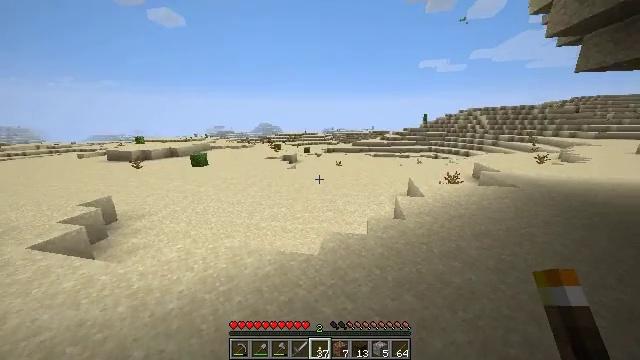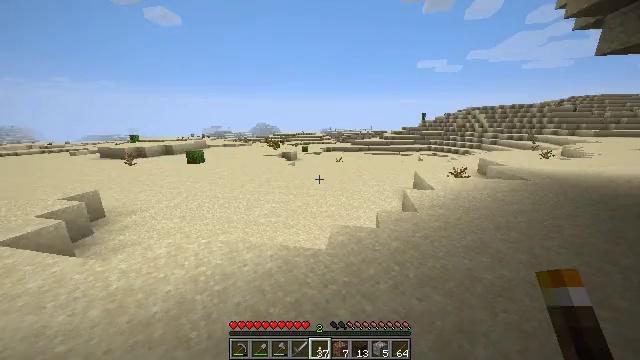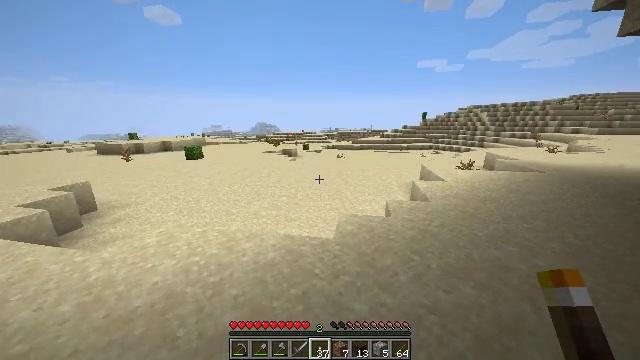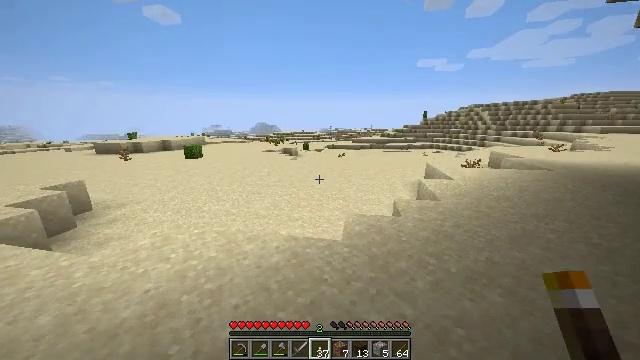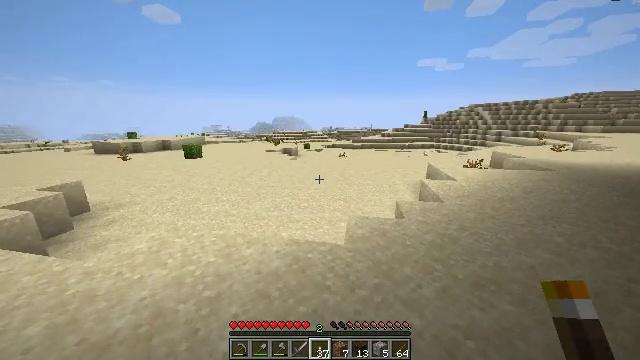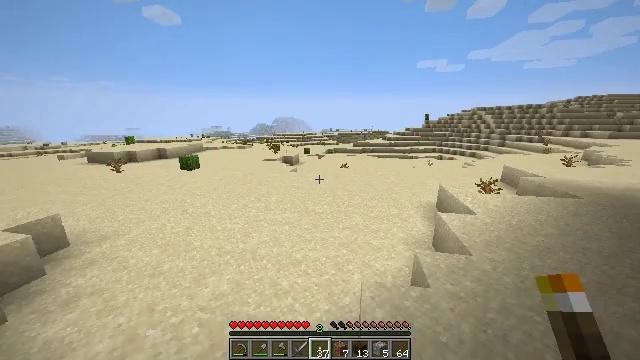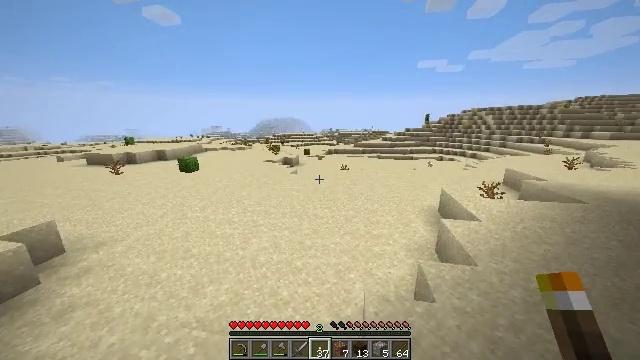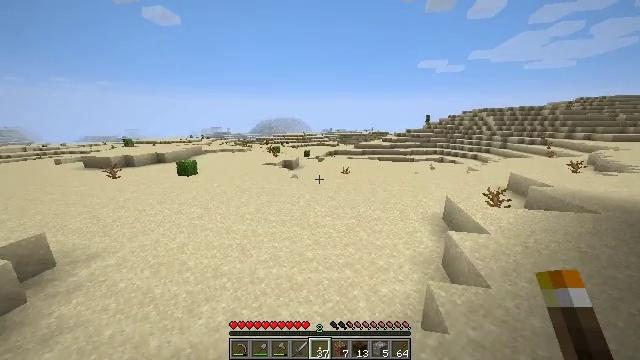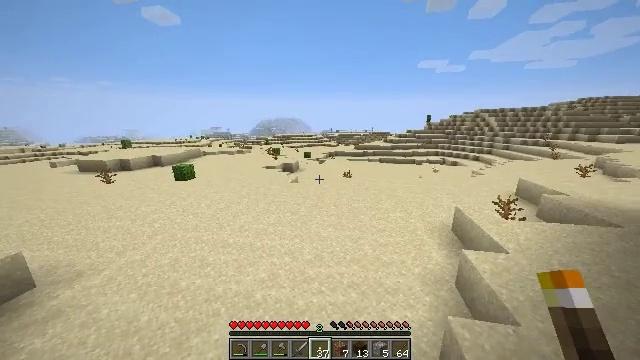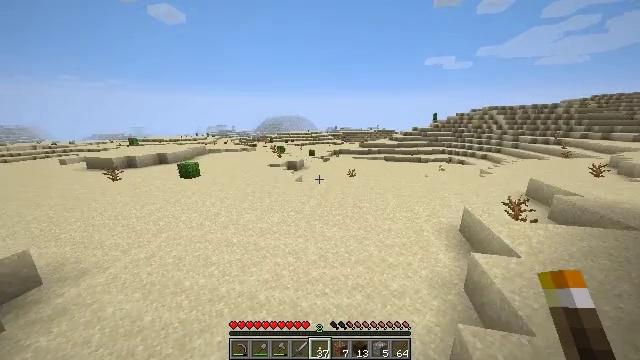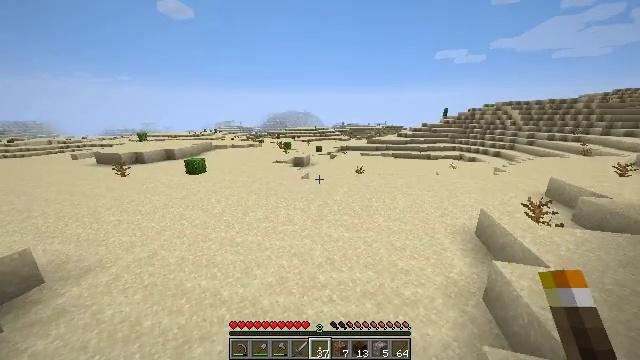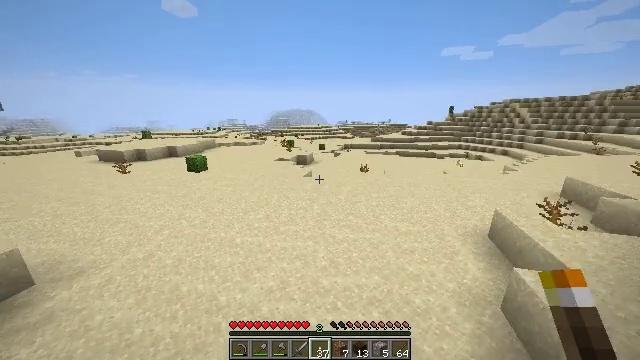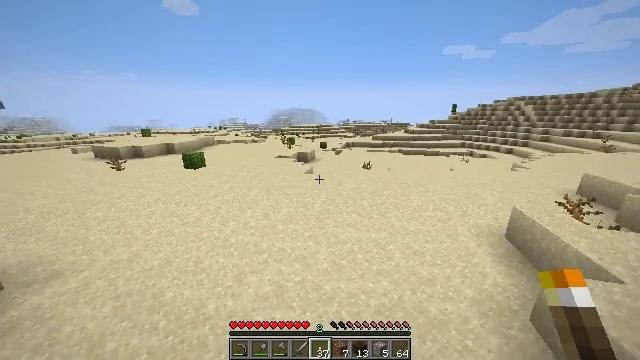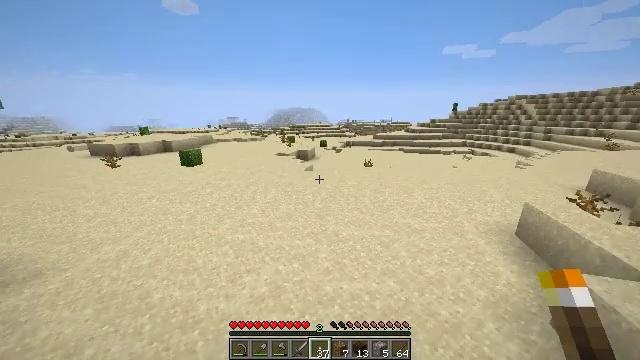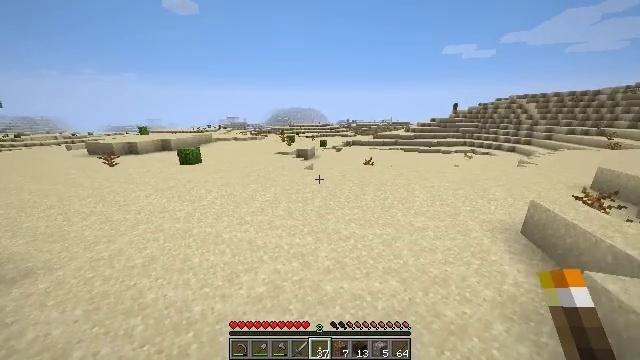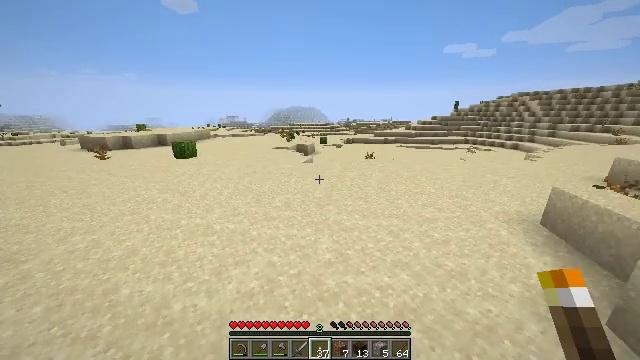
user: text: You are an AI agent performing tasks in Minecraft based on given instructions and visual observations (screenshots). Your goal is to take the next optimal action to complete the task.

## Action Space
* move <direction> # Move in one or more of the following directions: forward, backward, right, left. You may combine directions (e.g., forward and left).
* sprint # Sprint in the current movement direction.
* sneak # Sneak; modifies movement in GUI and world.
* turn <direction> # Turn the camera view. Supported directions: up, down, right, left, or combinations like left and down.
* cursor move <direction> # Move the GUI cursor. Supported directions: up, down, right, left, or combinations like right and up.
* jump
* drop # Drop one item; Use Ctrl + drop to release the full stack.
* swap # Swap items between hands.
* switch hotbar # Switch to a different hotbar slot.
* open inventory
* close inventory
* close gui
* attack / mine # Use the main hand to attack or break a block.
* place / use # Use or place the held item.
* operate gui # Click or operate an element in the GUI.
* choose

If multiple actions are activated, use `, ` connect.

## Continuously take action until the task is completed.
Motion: motion action
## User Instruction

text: Break the hay block to collect it.
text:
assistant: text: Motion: move forward, sprint, jump
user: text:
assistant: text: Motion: move forward, sprint, jump
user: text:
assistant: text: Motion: move forward, sprint, jump
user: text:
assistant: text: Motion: move forward, sprint, jump
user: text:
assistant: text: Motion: move forward, sprint, jump
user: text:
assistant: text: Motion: move forward, sprint, jump
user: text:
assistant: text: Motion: move forward, sprint, jump
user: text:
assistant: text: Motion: move forward, sprint, jump
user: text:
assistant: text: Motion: move forward, sprint, turn left, jump
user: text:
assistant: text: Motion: move forward, sprint, turn left and down, jump
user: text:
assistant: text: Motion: move forward, sprint, jump
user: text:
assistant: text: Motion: move forward, sprint, jump
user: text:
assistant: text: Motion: move forward, sprint, jump
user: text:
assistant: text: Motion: move forward, sprint, jump
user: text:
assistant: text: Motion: move forward, sprint, jump
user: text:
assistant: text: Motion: move forward, sprint, jump
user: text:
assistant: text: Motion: move forward, sprint, jump
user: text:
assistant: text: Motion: move forward, sprint, jump
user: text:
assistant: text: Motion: move forward, sprint, jump
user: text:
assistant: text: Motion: move forward, sprint, jump
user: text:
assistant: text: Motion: move forward, sprint, jump
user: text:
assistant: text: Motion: move forward, sprint, jump
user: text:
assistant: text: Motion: move forward, sprint, jump
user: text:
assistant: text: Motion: move forward, sprint, jump
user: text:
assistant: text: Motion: move forward, sprint, jump
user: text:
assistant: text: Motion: move forward, sprint, jump
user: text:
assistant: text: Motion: move forward, sprint, jump
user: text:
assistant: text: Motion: move forward, sprint, jump
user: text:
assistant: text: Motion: move forward, sprint, jump
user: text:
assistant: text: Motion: move forward, sprint, jump